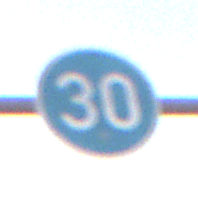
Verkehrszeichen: VorgeschriebeneMindestgeschwindigkeit
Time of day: SunriseSunset
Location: Outdoor (RoadRail)
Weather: PartlyCloudy
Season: NotSpecified
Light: Natural